Question: I'm trying to adapt some css code I found, however my table seems ugly (according to me). I'll explain this on a picture.
css:
'''
td, th {
border-left: 1px solid #494437;
border-top: 1px solid #494437;
padding: 10px;
text-align: left;
}
th {
background-color: #b8ae9c;
-webkit-box-shadow: inset 2px 2px 0px 0px rgba(255,255,255,1);
-moz-box-shadow: inset 2px 2px 0px 0px rgba(255,255,255,1);
box-shadow: inset 2px 2px 0px 0px rgba(255,255,255,1);
border-top: none;
text-shadow: 0 1px 0 rgba(255,255,255,.5);
}
td:first-child, th:first-child {
border-left: none;
}
'''
I explained what I want by an image:

For example I expect white area on right side, when I add into "th". But it doesn't change anything.
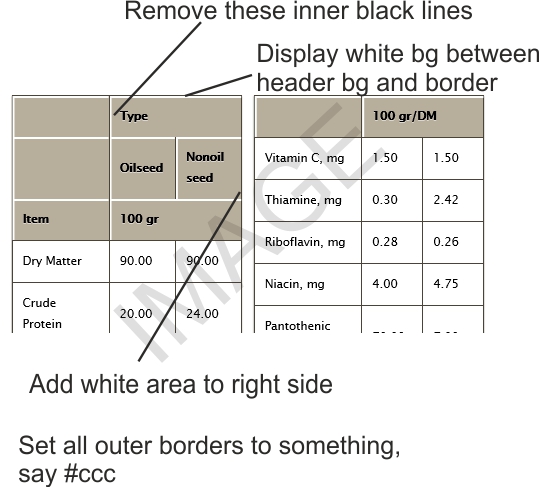
Answer: Is this what you are expecting?
'''
.table {
border: 1px solid #000;
float: left;
}
.header {
border: 2px solid #ccc;
border-width: 2px 0 0 2px;
background-color: #b8ae9c;
margin: 2px;
float: left;
}
'''
'''
<div class="table">
<div class="header">Header</div>
<div class="header">Header</div>
</div>
'''